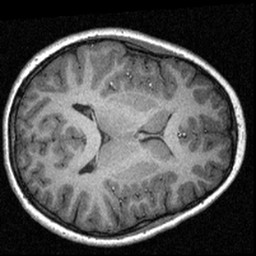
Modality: T1w
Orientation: axial
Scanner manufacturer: siemens
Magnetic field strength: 3 T
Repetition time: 1.57 s
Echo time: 0.00304 s